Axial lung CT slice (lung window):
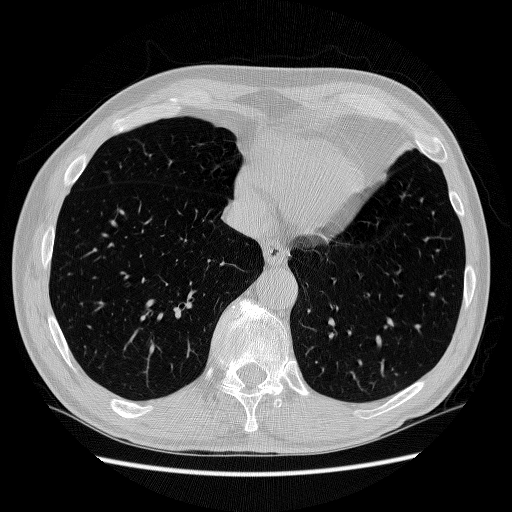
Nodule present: no